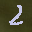
Label: 2